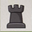
Piece: bR